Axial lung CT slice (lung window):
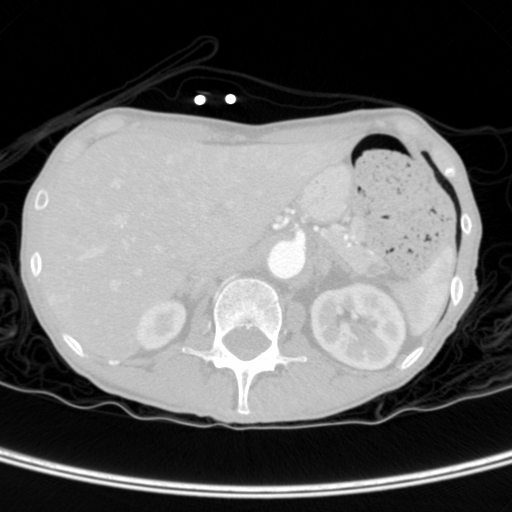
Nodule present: no